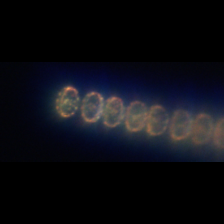
Taxon: Thalassiosira
Group: Diatoms